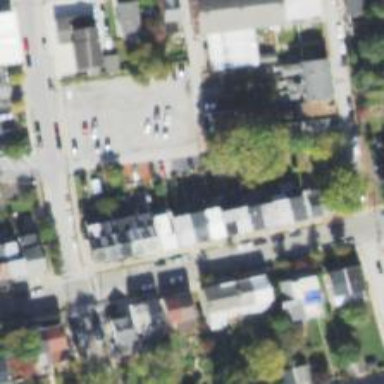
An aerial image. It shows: Alley classified as service road.